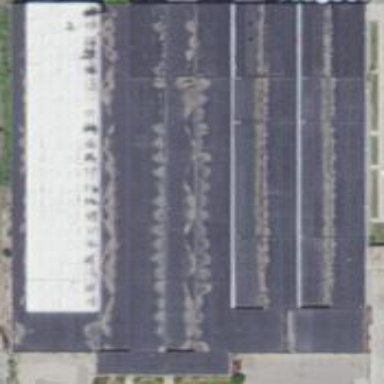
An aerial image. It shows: Industrial building.